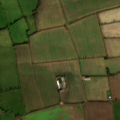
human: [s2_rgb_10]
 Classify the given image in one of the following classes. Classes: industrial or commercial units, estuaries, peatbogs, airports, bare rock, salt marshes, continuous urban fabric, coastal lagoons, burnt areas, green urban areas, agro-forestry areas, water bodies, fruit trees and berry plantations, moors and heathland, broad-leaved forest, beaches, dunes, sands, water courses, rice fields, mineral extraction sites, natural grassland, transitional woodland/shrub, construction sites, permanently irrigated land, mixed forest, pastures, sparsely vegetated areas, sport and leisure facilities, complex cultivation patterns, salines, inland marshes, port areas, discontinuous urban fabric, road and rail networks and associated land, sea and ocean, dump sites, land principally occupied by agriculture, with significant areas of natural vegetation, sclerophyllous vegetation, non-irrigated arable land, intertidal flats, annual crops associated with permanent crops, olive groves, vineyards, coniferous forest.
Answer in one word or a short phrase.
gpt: non-irrigated arable land, pastures